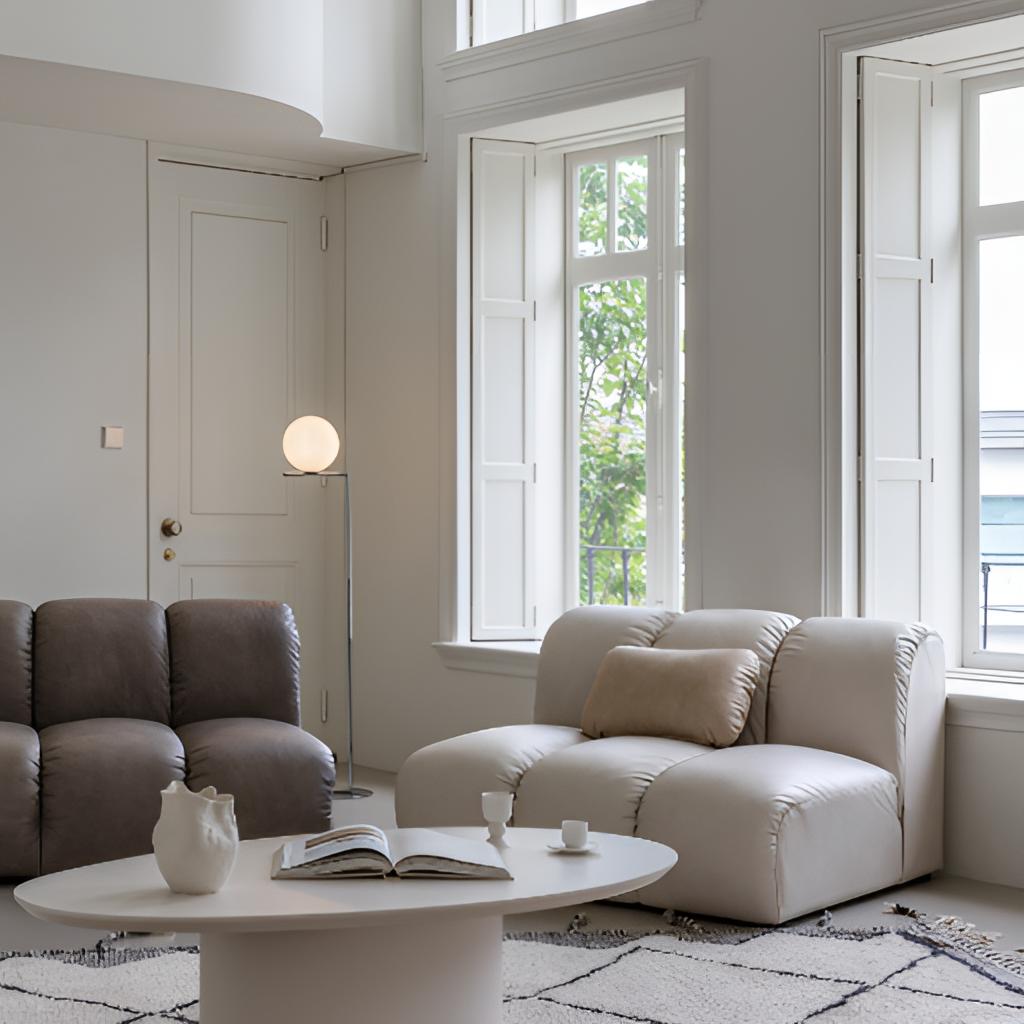
Living room, leather sofa, paint wallpaper, with solid pattern, beige fabric flooring, with geometric pattern, contemporary